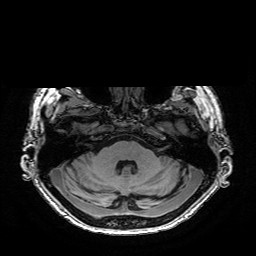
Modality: T1w
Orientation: coronal
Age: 62
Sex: female
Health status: healthy
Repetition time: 2.53 s
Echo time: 0.0034 s